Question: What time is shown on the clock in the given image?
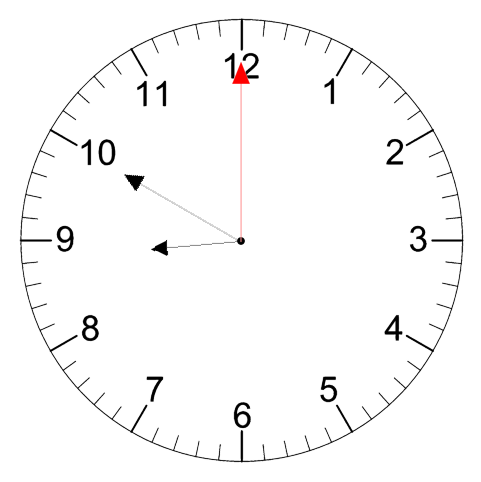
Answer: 08:50:00